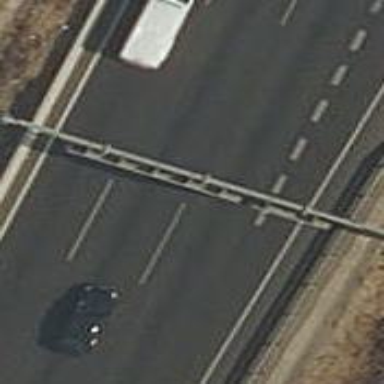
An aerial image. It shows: Motorway junction.